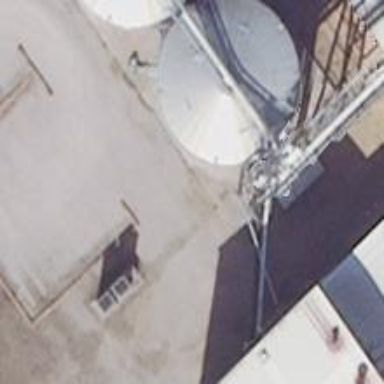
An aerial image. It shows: Storage tank which is man-made and housed in building.